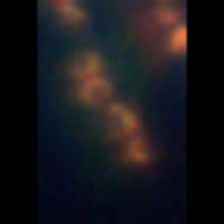
Taxon: Diatom_aggregate
Group: Diatoms